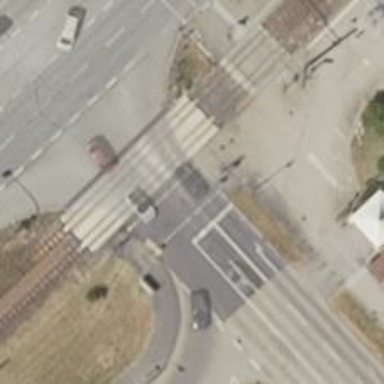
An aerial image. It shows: Road with traffic signals at crossing.